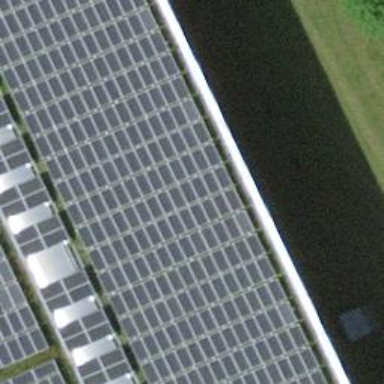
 consisting of solar photovoltaic panels."